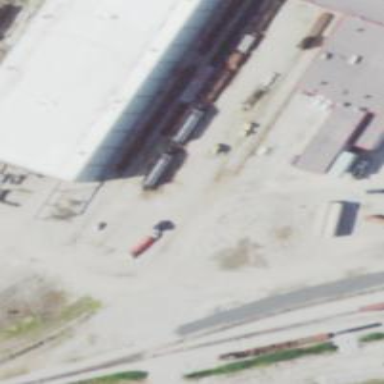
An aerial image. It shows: Railway yard.